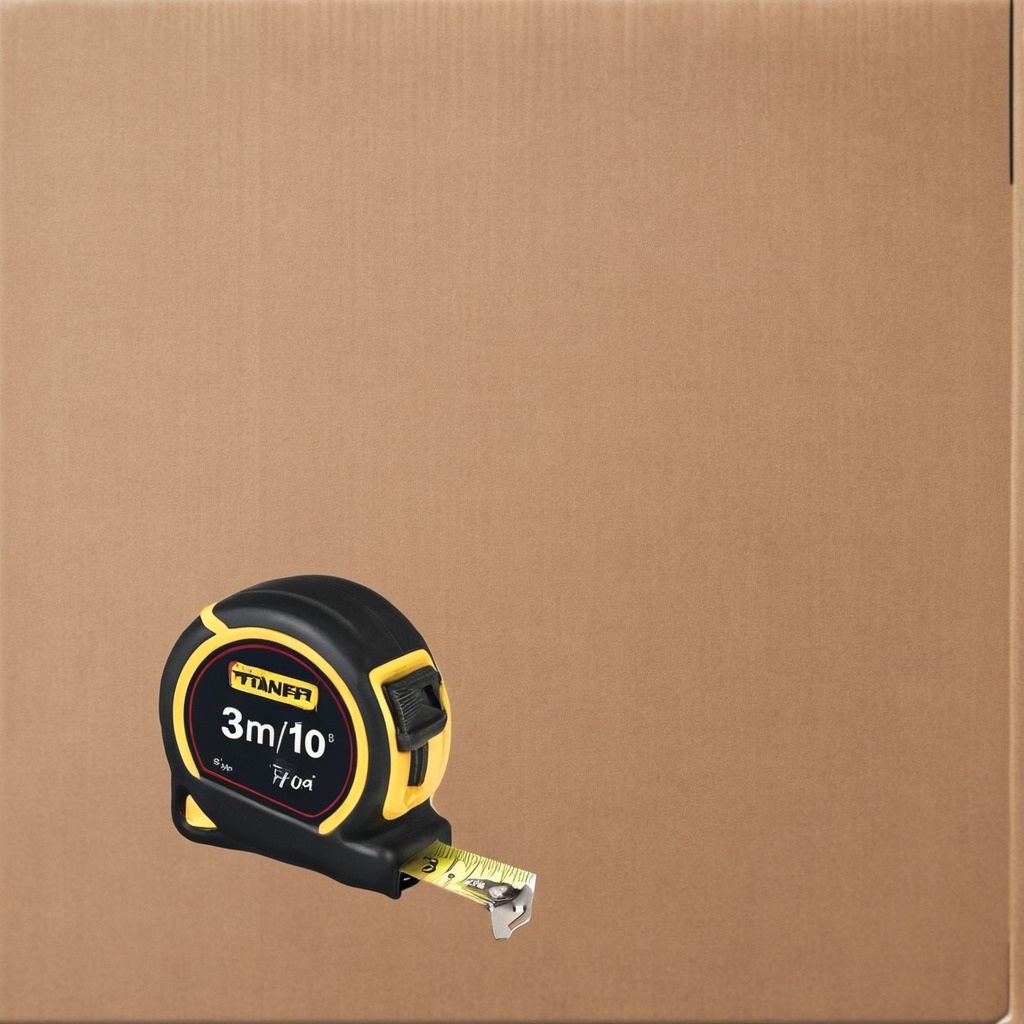
A measuring tape is lying on the cardboard box surface in an outdoor workshop during daytime bright natural light soft shadows slightly creased but